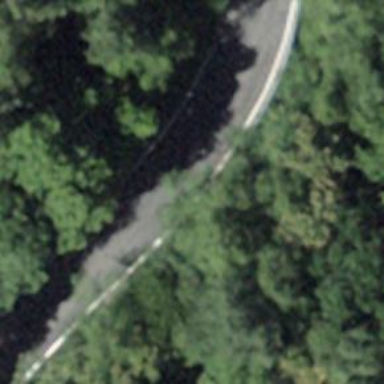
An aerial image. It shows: Unclassified road.